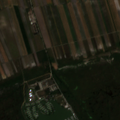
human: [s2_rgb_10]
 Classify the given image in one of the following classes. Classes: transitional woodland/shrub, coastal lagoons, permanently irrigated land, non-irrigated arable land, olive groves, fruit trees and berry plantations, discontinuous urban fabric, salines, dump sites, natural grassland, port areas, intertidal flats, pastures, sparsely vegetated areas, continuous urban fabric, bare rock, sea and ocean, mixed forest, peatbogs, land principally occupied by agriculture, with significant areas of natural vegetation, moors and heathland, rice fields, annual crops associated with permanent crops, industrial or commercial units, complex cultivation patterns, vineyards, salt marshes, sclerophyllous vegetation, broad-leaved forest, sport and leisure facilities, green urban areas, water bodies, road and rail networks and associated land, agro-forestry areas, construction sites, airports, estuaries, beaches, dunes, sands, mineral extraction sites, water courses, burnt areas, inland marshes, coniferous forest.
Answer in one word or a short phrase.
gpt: port areas, non-irrigated arable land, inland marshes